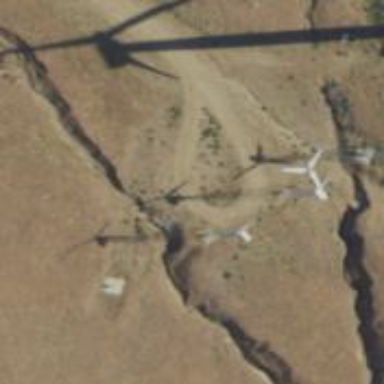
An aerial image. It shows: Wind turbine generating power.